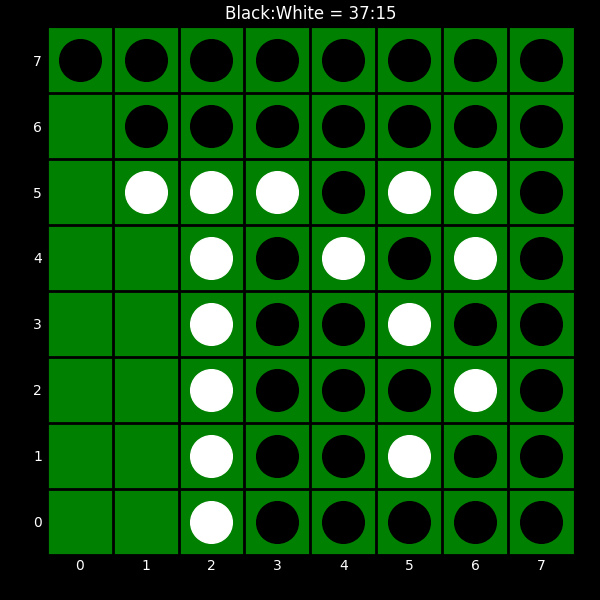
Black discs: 37
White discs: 15